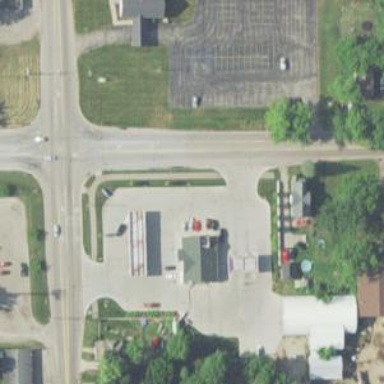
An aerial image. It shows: Convenience shop.